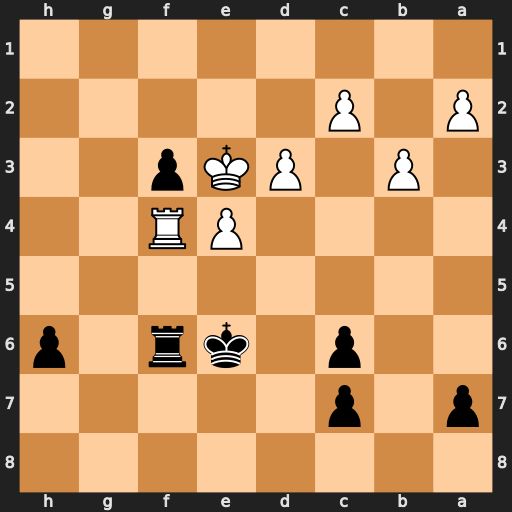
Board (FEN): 8/p1p5/2p1kr1p/8/4PR2/1P1PKp2/P1P5/8
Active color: b
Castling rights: -
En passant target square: -
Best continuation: Rxf4 Kxf4 f2